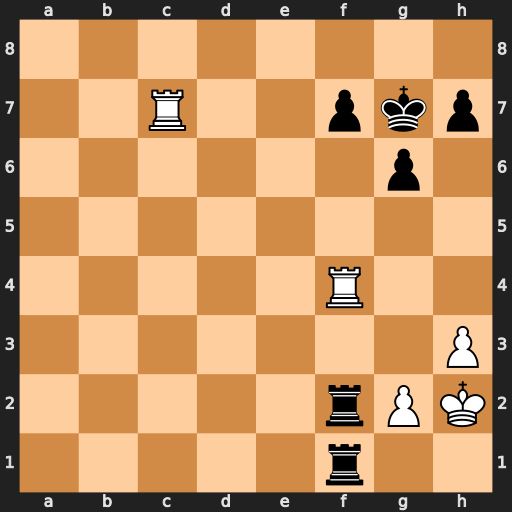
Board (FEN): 8/2R2pkp/6p1/8/5R2/7P/5rPK/5r2
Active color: w
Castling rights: -
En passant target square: -
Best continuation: Rcxf7+ Kh6 Rxf2